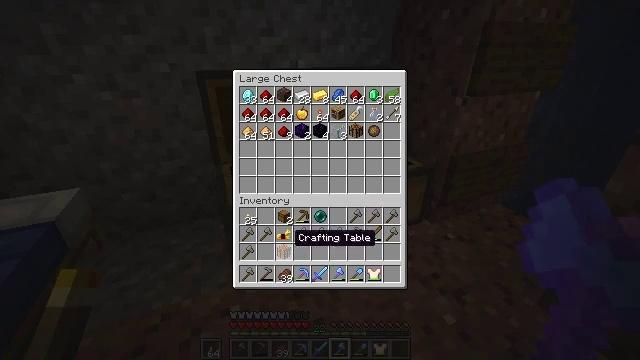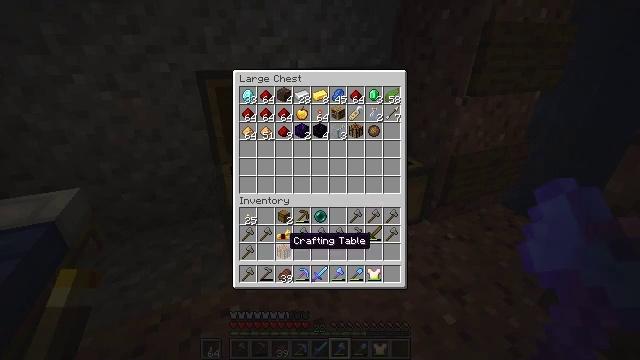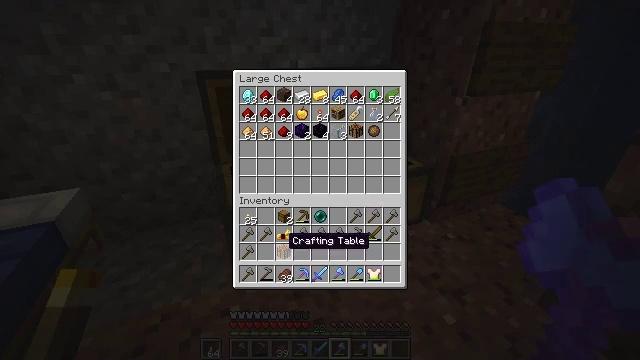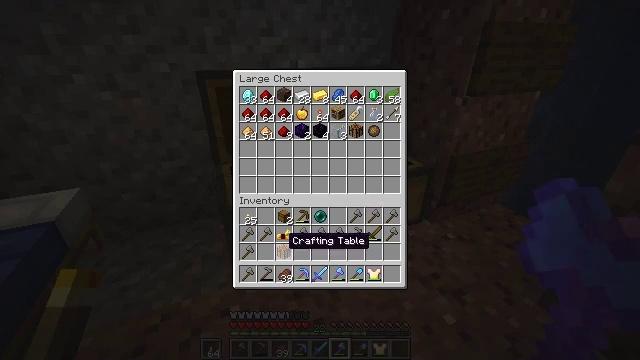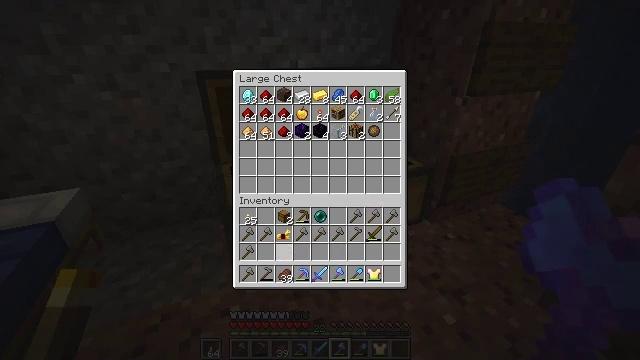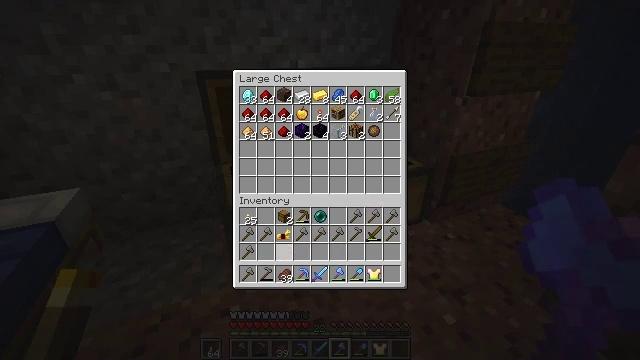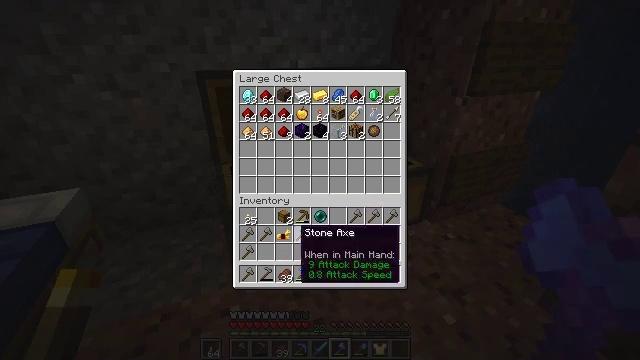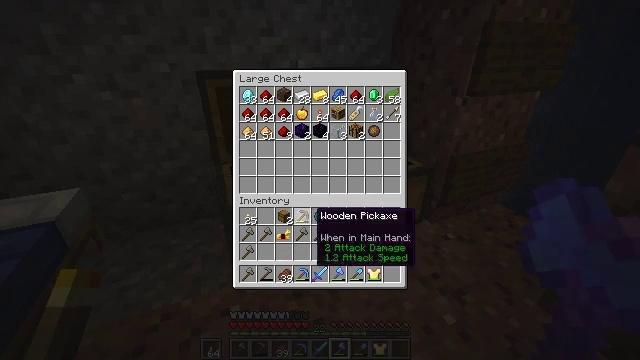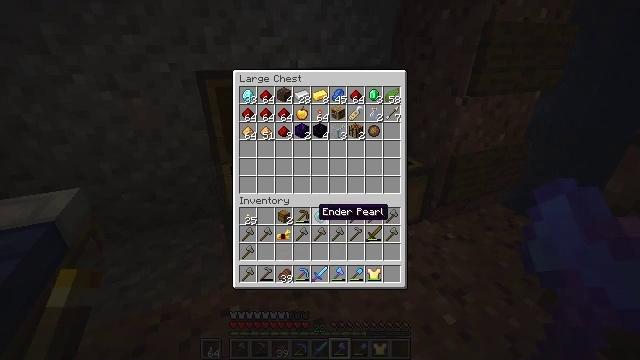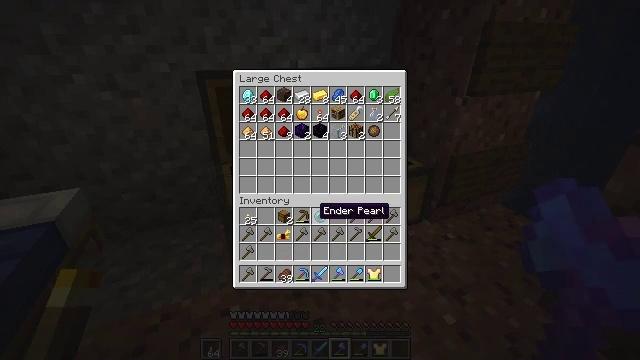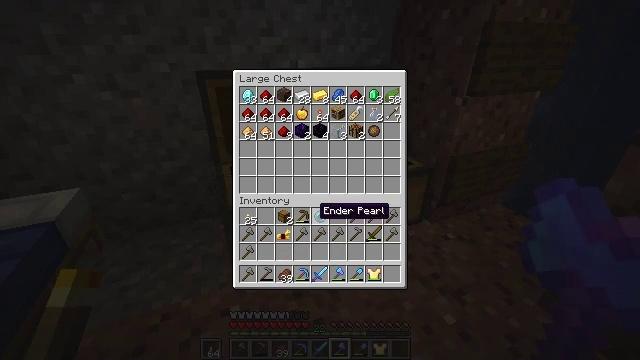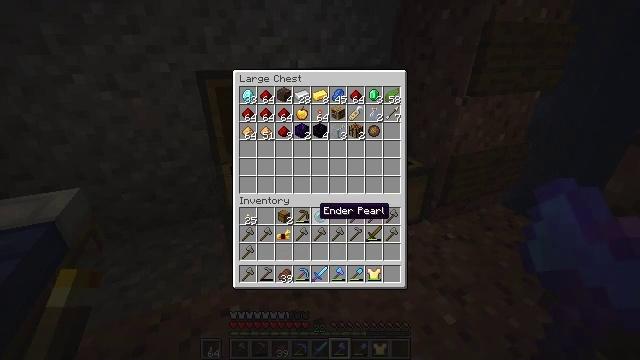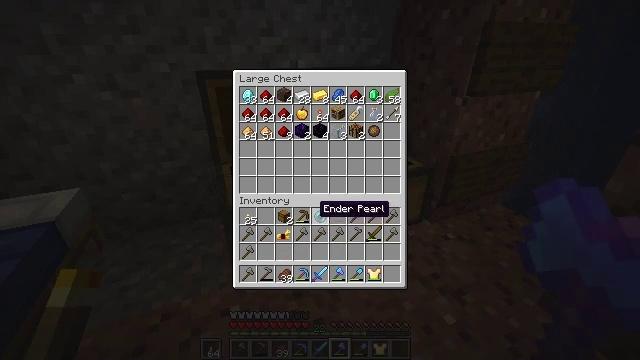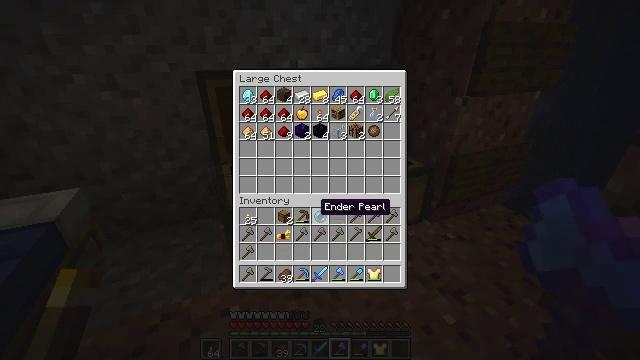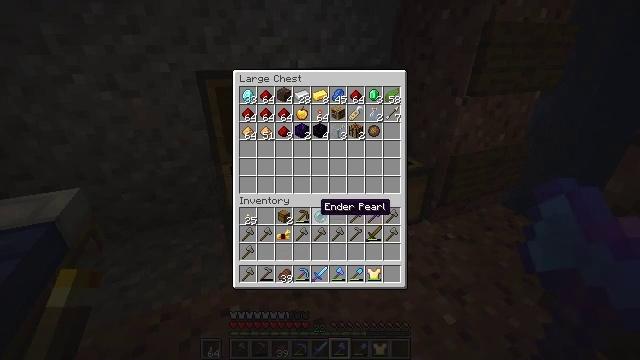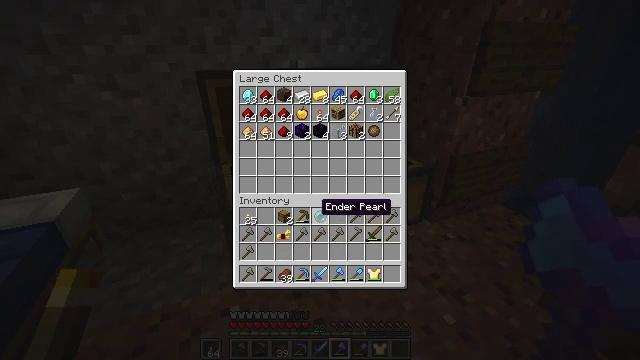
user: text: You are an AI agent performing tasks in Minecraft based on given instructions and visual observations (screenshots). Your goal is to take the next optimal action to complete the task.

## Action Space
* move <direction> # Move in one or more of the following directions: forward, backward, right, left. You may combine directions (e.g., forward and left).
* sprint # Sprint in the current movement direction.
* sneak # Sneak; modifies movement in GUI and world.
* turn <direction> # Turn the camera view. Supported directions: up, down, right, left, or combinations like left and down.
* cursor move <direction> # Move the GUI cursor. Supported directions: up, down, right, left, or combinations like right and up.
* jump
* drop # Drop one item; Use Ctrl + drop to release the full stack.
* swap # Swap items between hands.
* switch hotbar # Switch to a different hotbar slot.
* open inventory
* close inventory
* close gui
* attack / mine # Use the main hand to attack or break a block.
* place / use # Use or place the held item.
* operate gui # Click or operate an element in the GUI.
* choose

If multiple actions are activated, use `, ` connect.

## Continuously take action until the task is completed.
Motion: motion action
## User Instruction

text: Mine the chipped anvil.
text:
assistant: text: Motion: sneak
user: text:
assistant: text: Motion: sneak
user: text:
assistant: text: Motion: sneak
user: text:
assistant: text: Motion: sneak, operate gui
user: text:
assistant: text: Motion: sneak, operate gui
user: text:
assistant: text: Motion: sneak, cursor move right and up, operate gui
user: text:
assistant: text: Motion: sneak, cursor move right and up
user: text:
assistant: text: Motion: sneak
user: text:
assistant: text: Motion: sneak
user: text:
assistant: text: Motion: sneak
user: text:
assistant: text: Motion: sneak
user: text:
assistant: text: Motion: sneak
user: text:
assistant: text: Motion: sneak
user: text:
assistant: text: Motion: sneak
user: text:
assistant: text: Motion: sneak
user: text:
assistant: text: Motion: sneak, operate gui
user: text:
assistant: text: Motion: sneak, operate gui
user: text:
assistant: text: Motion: sneak, operate gui
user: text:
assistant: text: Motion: sneak
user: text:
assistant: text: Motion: sneak
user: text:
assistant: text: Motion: sneak
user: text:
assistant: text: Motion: sneak
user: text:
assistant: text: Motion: sneak
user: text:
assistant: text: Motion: sneak
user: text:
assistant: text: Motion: sneak
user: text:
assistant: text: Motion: sneak, cursor move left
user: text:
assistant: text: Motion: sneak
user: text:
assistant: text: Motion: sneak
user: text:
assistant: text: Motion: sneak
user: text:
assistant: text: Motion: sneak